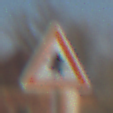
Verkehrszeichen: Vorfahrt
Umgebung: Outdoor, Suburban
Tageszeit: MorningAfternoon
Wetter: PartlyCloudy
Licht: Natural
Jahreszeit: NotSpecified
Kontrast: HighContrast